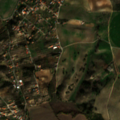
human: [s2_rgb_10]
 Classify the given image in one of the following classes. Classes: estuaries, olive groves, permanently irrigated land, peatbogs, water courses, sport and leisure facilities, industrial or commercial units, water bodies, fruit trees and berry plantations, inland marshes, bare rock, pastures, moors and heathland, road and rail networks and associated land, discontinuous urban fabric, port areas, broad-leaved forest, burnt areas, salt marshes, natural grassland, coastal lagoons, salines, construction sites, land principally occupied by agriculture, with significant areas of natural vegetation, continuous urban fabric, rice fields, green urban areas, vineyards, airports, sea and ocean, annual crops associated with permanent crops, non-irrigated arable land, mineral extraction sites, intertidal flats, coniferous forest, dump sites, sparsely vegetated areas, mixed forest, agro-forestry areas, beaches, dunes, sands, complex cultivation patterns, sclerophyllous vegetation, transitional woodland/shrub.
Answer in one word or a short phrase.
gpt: permanently irrigated land, olive groves, annual crops associated with permanent crops, complex cultivation patterns